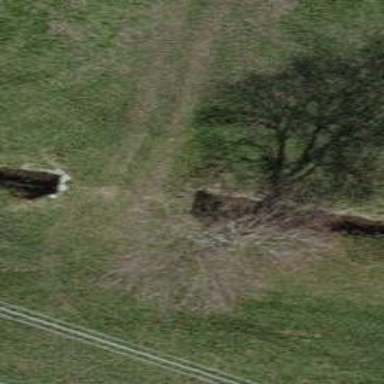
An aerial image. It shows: Culvert tunnel.